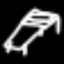
Label: bed